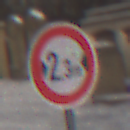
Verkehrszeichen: TatsaechlicheBreite2Komma3
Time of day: MorningAfternoon
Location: Outdoor (Special)
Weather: Clear
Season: Winter
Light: Natural